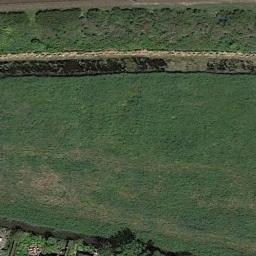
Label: meadow